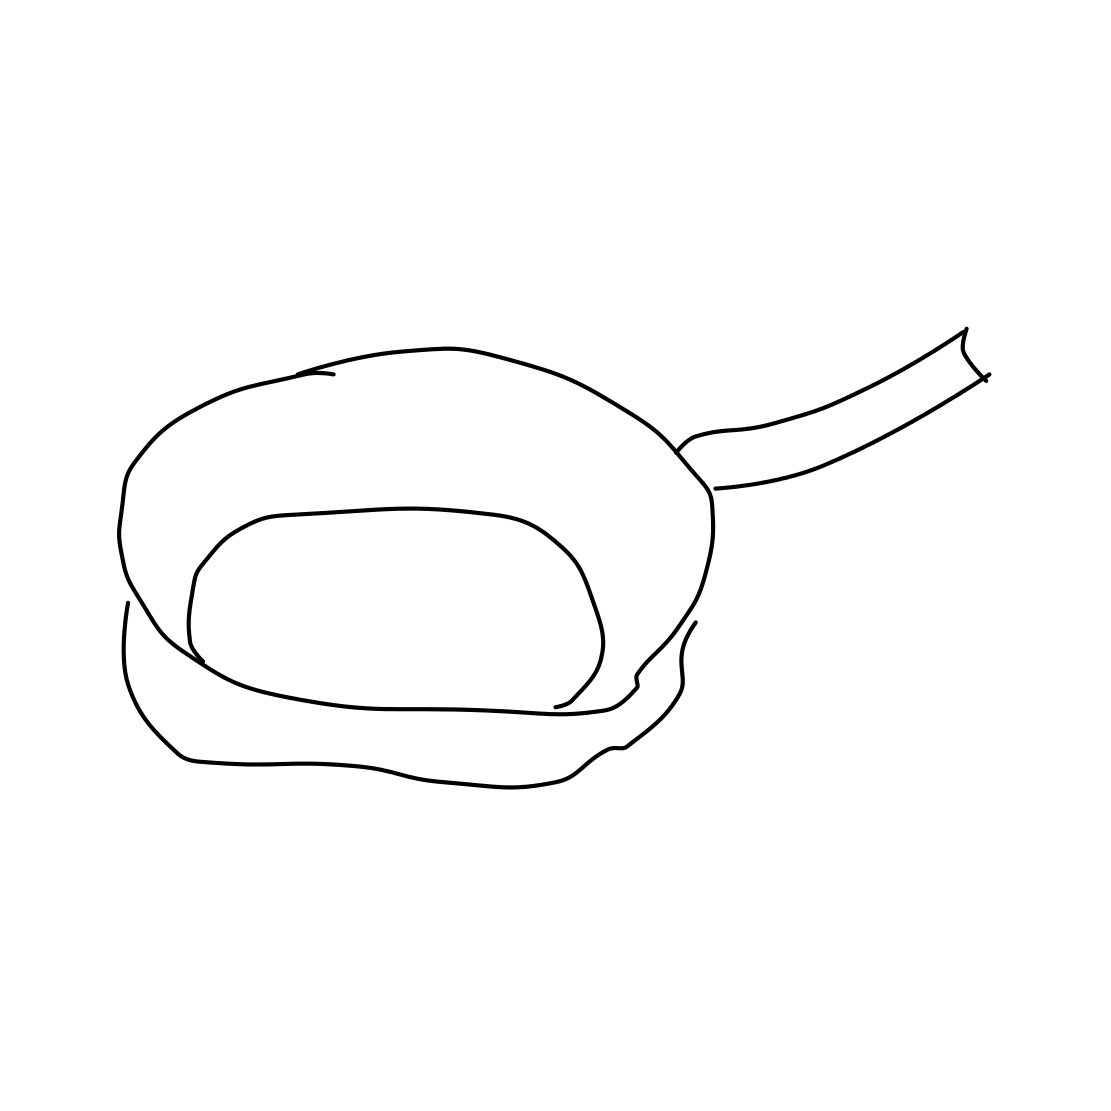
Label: frying-pan